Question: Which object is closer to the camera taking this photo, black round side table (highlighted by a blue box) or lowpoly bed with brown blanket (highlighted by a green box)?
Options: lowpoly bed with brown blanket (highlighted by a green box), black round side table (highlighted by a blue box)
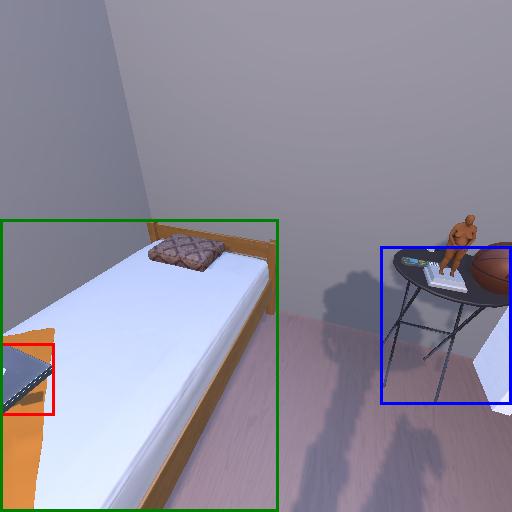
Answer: lowpoly bed with brown blanket (highlighted by a green box)